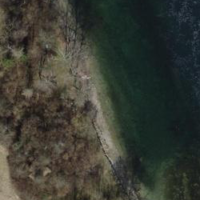
EUNIS habitat code: 15
Species observed at this site:
Humulus lupulus